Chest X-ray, AP view. Patient: 52 years old, sex M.
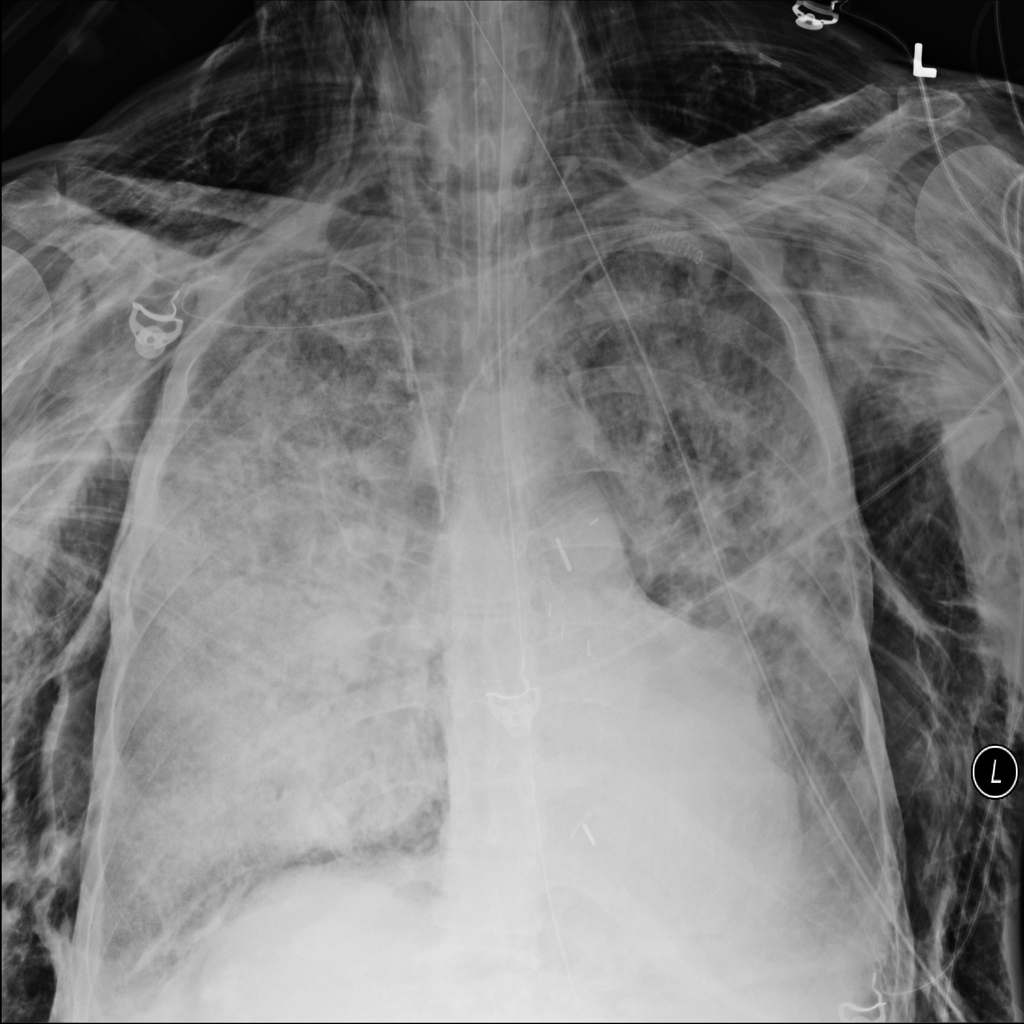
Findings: Pneumothorax